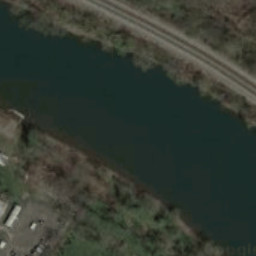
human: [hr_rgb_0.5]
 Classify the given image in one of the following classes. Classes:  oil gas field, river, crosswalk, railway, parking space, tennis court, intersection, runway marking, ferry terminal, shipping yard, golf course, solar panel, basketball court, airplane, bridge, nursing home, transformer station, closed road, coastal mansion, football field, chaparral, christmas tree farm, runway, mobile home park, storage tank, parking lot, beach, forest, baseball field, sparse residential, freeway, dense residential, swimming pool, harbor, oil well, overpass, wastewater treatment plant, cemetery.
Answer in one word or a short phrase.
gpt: river